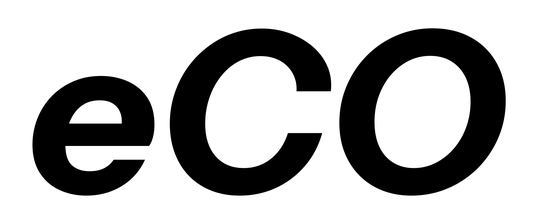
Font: InstrumentSans-Italic_Bold_Italic